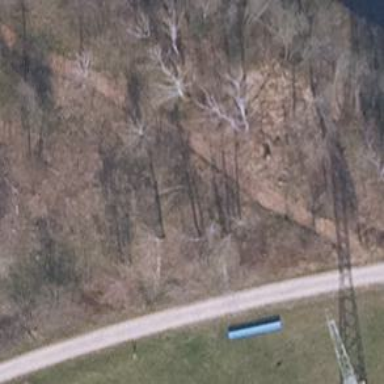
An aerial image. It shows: Disc golf tee.